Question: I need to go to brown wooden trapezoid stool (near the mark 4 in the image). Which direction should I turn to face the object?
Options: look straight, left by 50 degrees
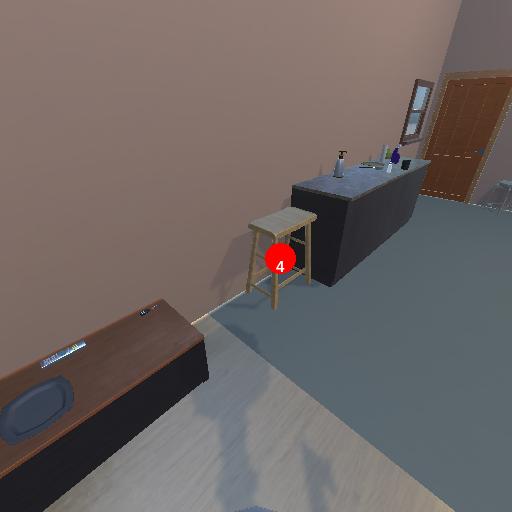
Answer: look straight